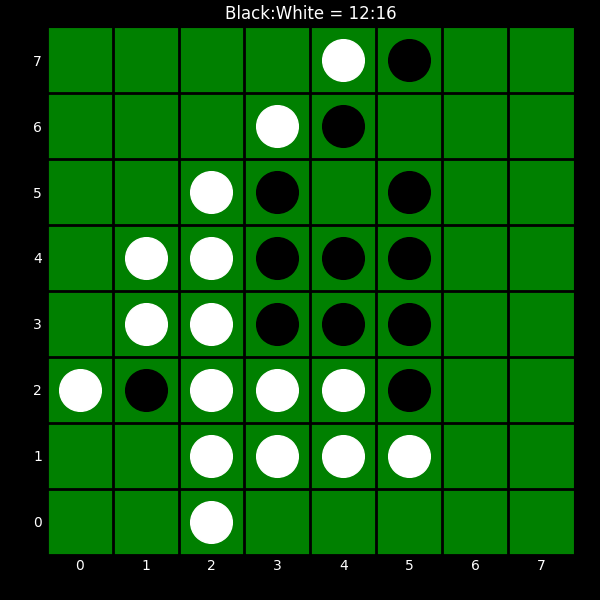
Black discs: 12
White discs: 16